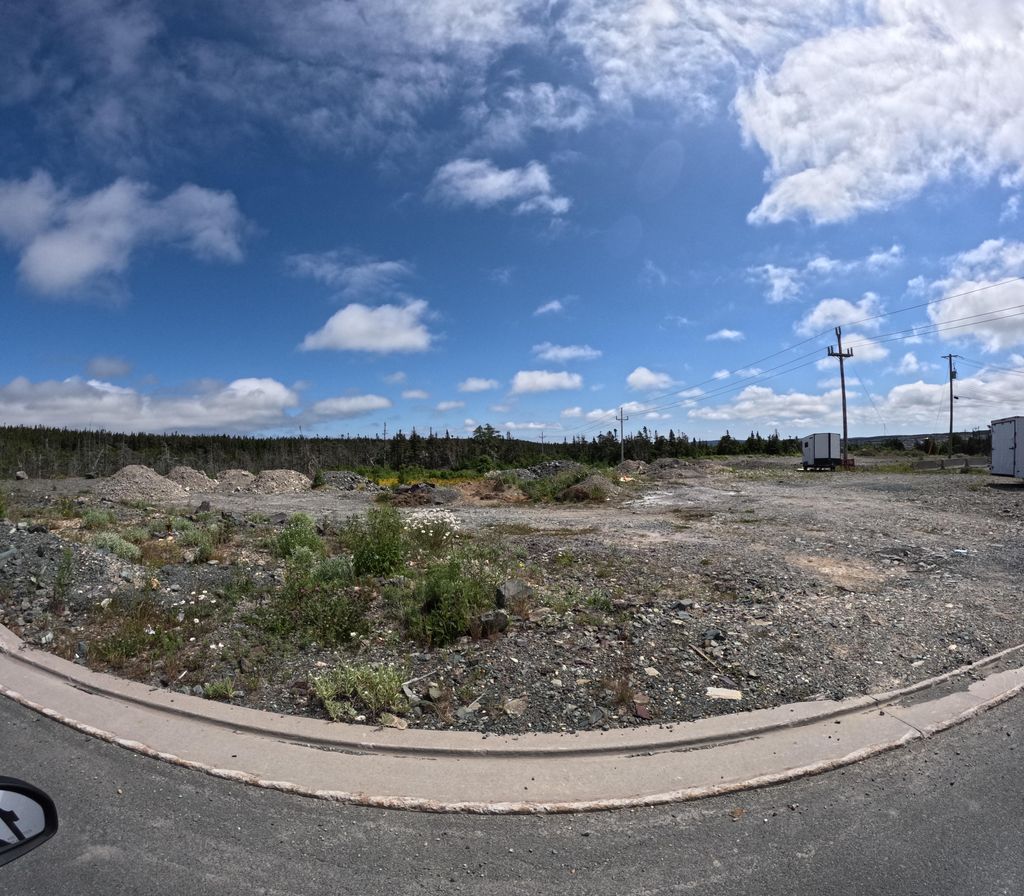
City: st_johns